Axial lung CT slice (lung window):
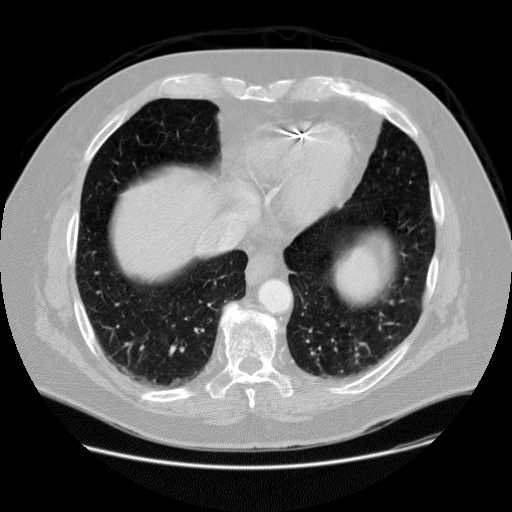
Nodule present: no